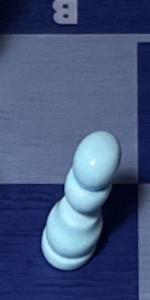
Label: Pawn_White